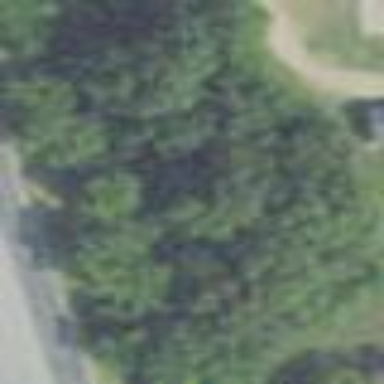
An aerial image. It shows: Deciduous broadleaved woodland.